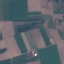
Land use / land cover class: PermanentCrop